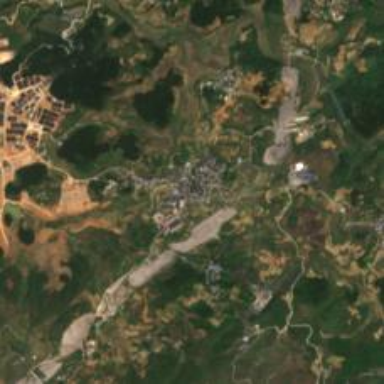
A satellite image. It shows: Ethnic township within town.